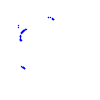
Particle: kaon